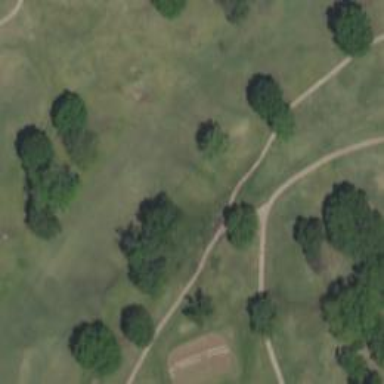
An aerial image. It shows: Path used for both walking and golf.